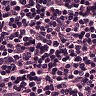
Metastatic tissue present: no